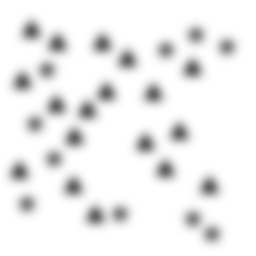
Squares: 0
Triangles: 18
Stars: 10
Total shapes: 28